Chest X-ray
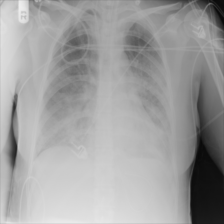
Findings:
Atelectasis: negative
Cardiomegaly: negative
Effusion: negative
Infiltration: positive
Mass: negative
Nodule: negative
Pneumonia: negative
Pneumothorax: negative
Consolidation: negative
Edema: negative
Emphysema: negative
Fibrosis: negative
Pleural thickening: negative
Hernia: negative